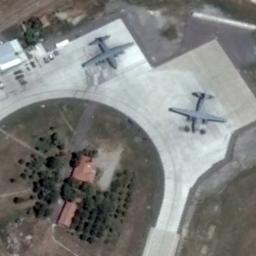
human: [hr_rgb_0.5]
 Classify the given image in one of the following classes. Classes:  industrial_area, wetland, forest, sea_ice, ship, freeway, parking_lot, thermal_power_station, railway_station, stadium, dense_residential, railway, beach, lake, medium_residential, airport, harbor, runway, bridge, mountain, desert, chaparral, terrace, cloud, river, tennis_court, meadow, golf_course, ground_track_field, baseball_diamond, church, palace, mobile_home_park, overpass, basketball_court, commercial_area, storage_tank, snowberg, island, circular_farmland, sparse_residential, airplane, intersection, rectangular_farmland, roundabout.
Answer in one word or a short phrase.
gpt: airplane